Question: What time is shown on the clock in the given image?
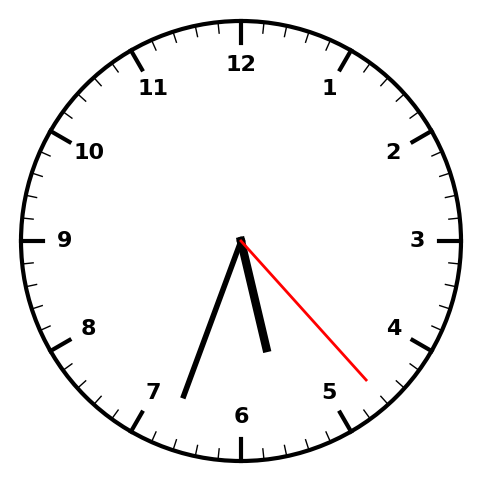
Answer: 05:33:23